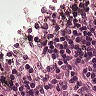
Metastatic tissue present: no